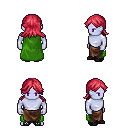
a pixel art fantasy rpg character, male body template, dark elf, purple skin, green cape, robe skirt, ruby red loose hair, ghillies, four views (front, back, left, right), 2x2 character sprite sheet, small pixel art, hard edges, no anti-aliasing